Interaction volume radius: 10 \u00c5
Interaction volume height: 10 \u00c5
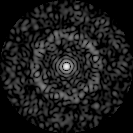
Disorder parameter: 0.855